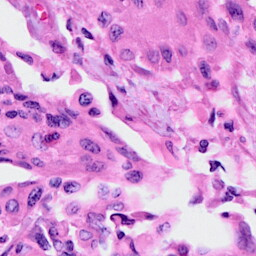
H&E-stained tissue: Cervix